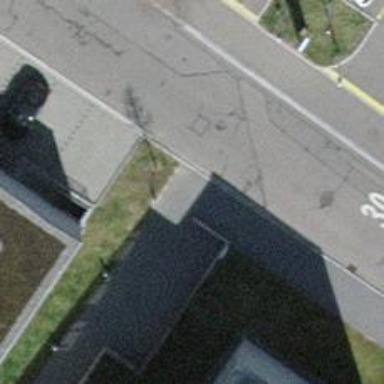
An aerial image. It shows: Sidewalk along the footway.